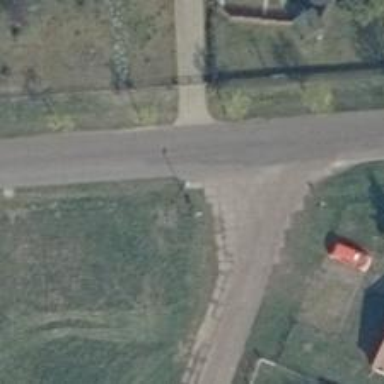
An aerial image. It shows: Secondary road with asphalt surface.